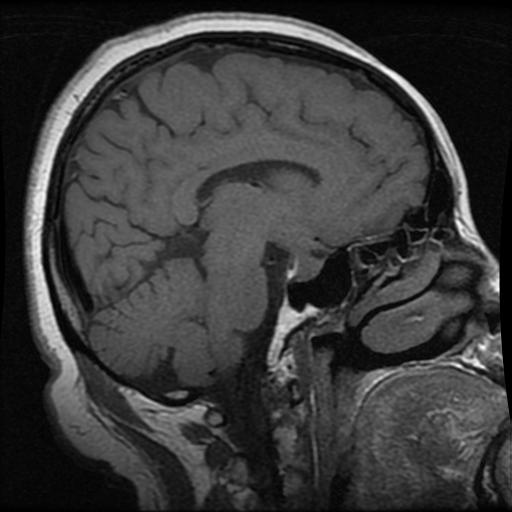
Label: pituitary